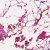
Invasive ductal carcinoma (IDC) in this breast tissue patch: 0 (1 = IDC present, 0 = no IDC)